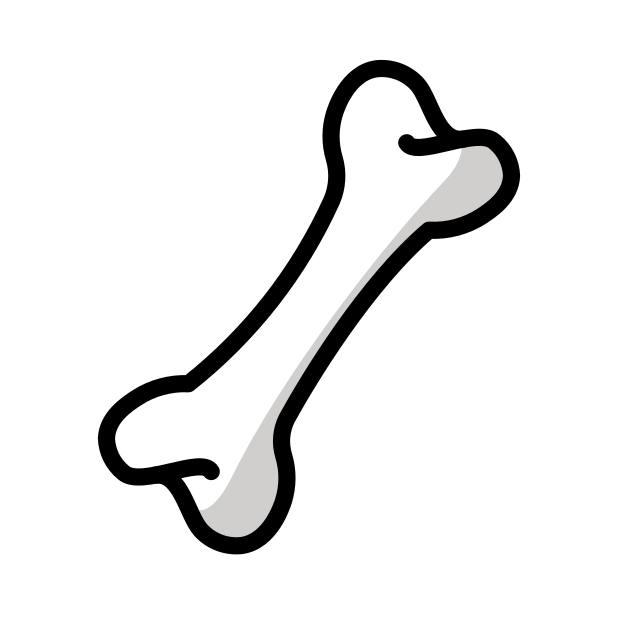
bone